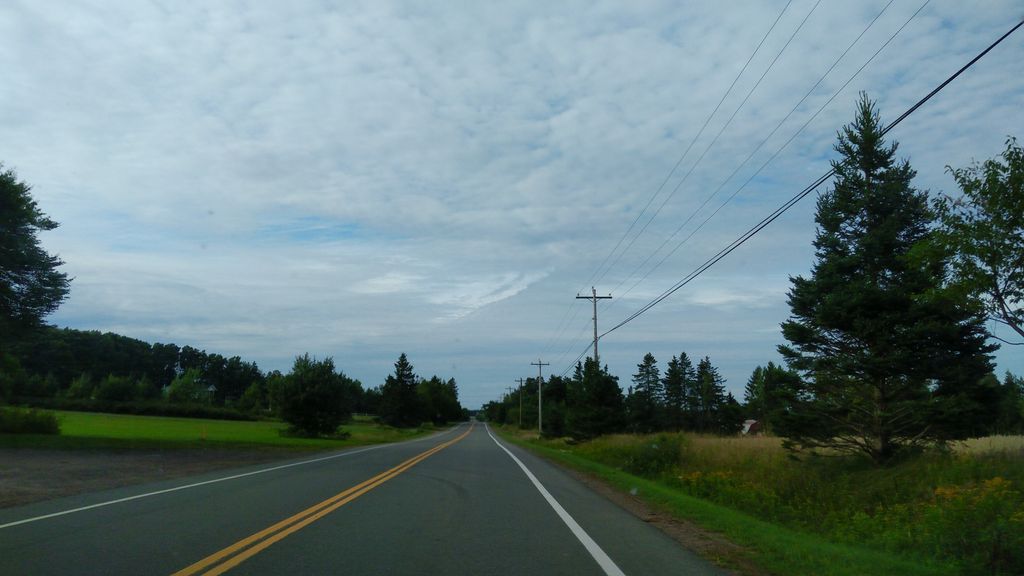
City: charlottetown